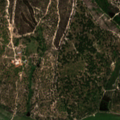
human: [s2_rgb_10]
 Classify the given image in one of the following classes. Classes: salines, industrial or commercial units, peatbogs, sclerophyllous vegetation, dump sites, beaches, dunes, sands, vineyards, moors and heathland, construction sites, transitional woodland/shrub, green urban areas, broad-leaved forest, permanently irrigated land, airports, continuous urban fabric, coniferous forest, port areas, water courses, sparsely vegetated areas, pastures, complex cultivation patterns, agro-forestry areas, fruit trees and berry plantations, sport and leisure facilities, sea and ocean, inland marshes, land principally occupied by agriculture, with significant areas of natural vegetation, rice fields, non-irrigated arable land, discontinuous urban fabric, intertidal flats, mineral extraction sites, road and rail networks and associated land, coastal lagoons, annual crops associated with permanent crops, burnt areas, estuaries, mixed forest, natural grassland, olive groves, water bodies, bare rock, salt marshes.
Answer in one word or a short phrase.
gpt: continuous urban fabric